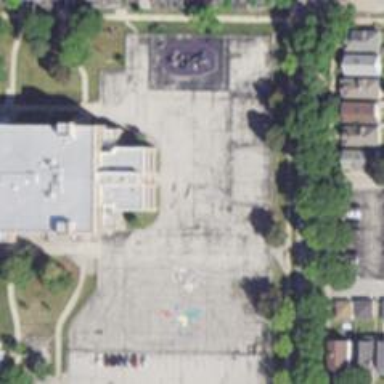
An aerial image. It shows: Schoolyard designated as leisure land.